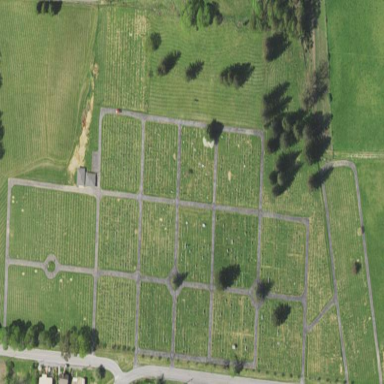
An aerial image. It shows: Cemetery.